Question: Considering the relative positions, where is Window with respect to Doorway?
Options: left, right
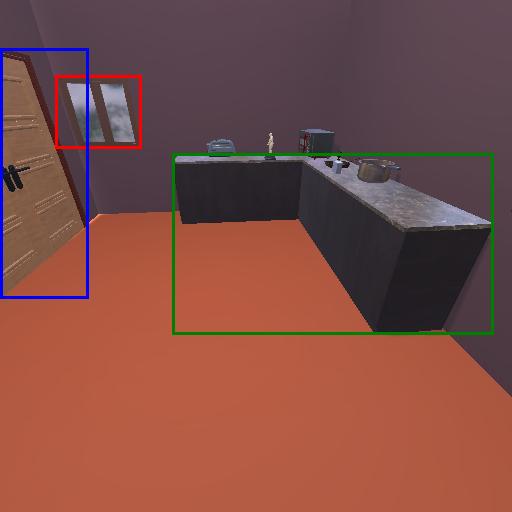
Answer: left